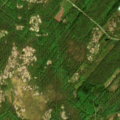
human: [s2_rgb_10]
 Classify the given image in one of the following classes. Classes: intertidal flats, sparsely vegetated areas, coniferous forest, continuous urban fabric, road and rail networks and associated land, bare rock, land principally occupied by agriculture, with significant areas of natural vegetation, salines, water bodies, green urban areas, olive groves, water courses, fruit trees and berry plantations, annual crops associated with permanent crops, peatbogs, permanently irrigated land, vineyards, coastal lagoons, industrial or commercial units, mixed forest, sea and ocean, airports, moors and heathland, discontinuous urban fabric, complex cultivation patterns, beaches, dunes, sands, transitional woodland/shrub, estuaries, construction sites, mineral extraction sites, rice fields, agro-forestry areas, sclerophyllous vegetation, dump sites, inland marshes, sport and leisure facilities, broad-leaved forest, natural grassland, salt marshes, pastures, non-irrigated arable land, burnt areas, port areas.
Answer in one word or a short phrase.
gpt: mixed forest, inland marshes